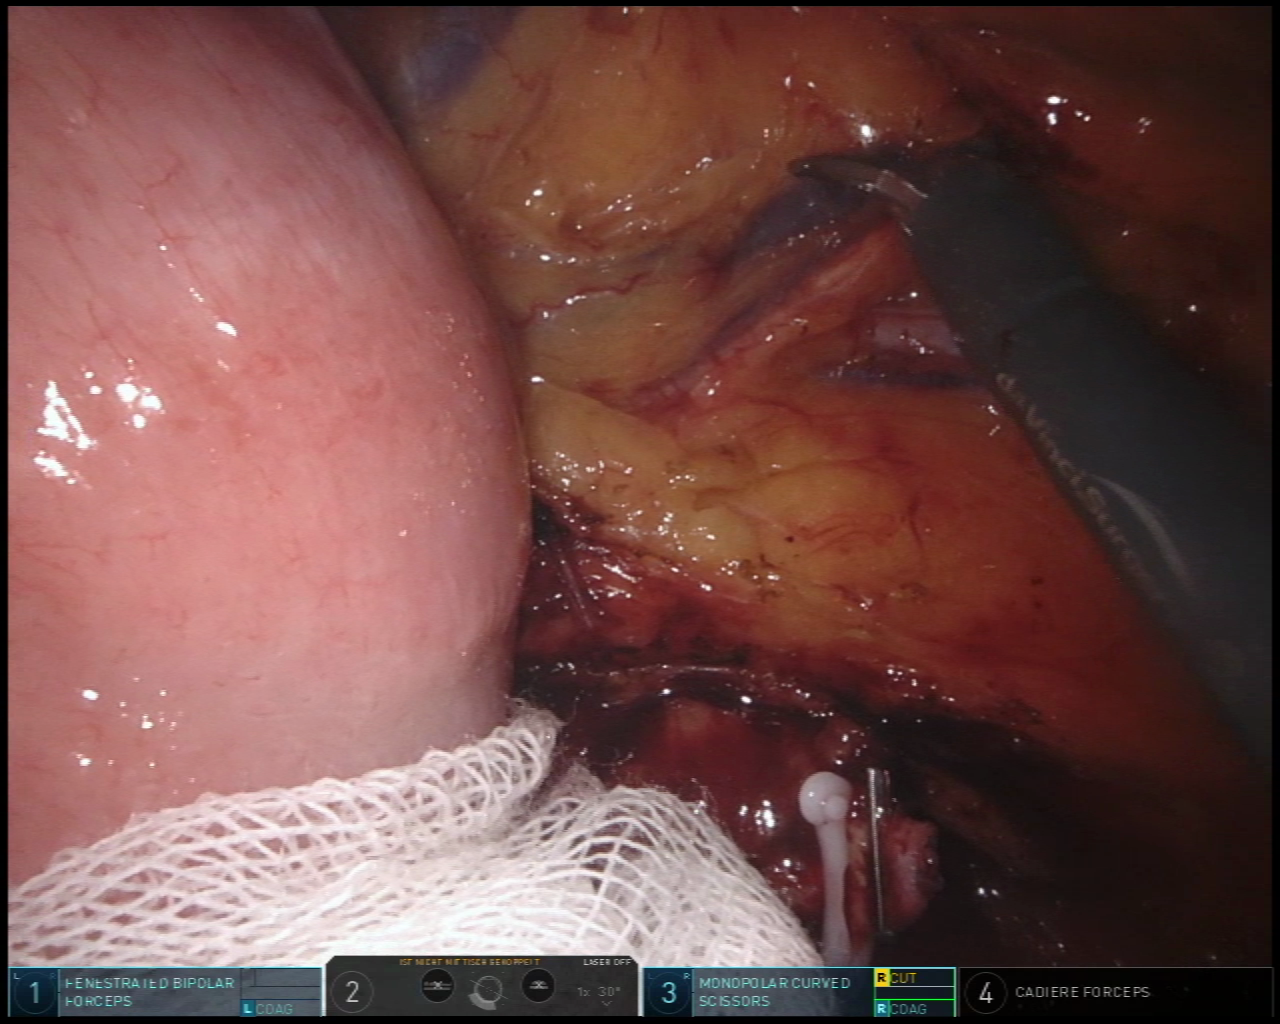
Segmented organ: ureter
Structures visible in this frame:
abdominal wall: no
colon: no
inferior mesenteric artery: no
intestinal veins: yes
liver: no
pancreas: no
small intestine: yes
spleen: no
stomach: no
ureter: yes
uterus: no
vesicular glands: no